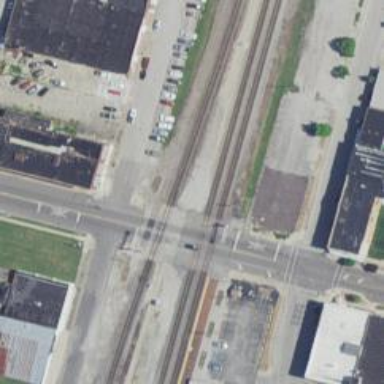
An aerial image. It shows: Railway crossing.